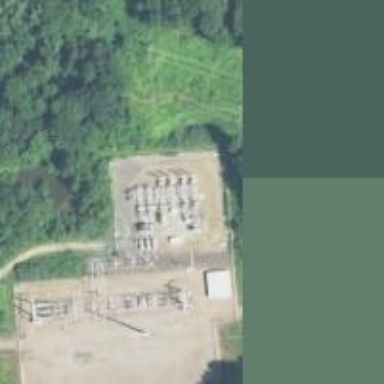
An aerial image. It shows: Switch for power supply.